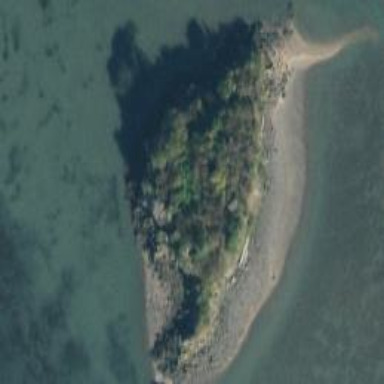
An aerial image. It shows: Islet along the natural coastline.